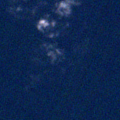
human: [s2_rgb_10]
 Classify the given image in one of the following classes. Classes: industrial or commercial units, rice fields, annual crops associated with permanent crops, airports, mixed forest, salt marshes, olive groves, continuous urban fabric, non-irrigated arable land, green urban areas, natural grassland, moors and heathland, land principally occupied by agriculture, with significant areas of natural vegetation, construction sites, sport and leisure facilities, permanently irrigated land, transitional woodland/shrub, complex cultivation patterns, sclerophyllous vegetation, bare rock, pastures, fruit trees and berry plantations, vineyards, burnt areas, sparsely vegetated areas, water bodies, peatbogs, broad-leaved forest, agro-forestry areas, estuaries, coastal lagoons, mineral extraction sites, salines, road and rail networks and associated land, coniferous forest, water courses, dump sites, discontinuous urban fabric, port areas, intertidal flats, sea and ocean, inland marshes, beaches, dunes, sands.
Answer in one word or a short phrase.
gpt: sea and ocean